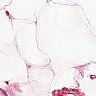
Metastatic tissue present: no